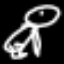
Label: frog